Question: The way TextMate "parses" the current "context" - in a Javascript statement - is flawed. I ... but I HATE having to be so in my day-to-day bracket-matching.
See below - a scenario in which Textmate incorrectly "sees" the brackets in , and "matches them" with code!

Here is the code, if you have images turned off, or use Lynx, or something crazy, like that..
'''
$('.parishilton').live( 'fartOn', function() {
sexy = $('#thatshot').fadeOut('fast');
/** $('shouldnt').matchThis(function(){ */
// $('or').thisOneEither(function(){
}); // Textmate thinks I should be here!
}); // Me too!
}); // ONLY this one should "match".
'''
This is made evident when using the built-in '+''+' to highlight the current scope, as well as when passing through them with the insertion point - which "pops" the incorrectly matched (commented) brackets. (Impossible to screenshot, sorry)
Xcode does a better job of matching the context, and recognizing the syntax.. but I can tell - it too struggles with this. (Made evident by flaky folding, etc with such structures.) At least Xcode knows this is WRONG.. where as ™️ will let you go on and on... Thinking all is well.. Even when your brackets are seriously 'f*%#@*d'.
Is Javascript just hard for syntax analyzers to "know for sure" what is going on? Is there a "better" syntax for comments that I could be using? In the above example I've tried both C-style '/** comment */', as well as '// comment' notations... but both seem to suffer the same shortcomings?
Or is this just a case of a poor implementation in TextMate? If so, is there a 'plist' or something I can muck with to try and improve the state of affairs?
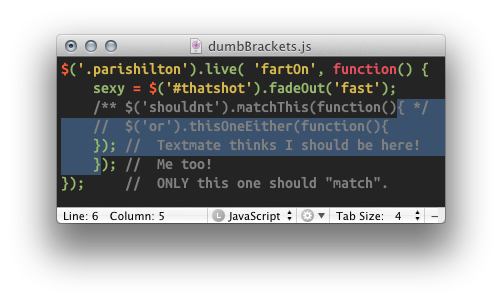
Answer: - JavaScript can be hard to parse, indeed, specially when you use error-ridden callback-spaghetti code like in your sample. I seem to remember that TextMate's parsing is regexp-based. If I'm correct that kind of system is not very smart or flexible. FYI Vim exhibits the same behaviour.- TextMate doesn't do syntax-checking at all. It doesn't run your code through a build process or some static analysis tool at each key press. That's why it's bad at spotting and showing mistakes. TextMate is not an IDE, it's a text editor.- The corollary to the previous points is that you should - at least - run your code through 'jslint' or 'jshint' to spot mistakes. There's a bundle for that called "JavaScript Tools" IIRC. Once you know where the problems are - according to your SA tool of choice - you can fix them without relying on TextMate's limited syntax-checking abilities. This step (syntax checking) is a crucial part of any serious coding - however high or low your level of expertise is -, you may be able to automate it. That said, if you write a lot of code like that, 'jslint' may not be for your needs. Here is a screenshot of your code in Vim after running 'jslint' through syntastic:As you can see, Eclipse doesn't match the bracket at the cursor with anything and it shows useful warnings where you have orphaned brackets and semicolons.'$ideName' is obviously not as sexy as TextMate but it's definitely more powerful in that kind of scenario.Think about it.- A second option is to use TextMate's own "Bundle Editor" to alter JavaScript's syntax definition. And propose your changes to the ones in charge at Macromates.